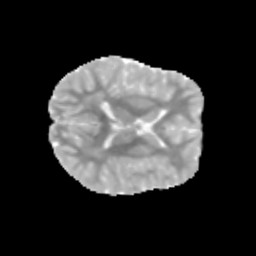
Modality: MD
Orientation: axial
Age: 9
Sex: male
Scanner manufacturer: siemens
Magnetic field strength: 3 T
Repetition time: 3.8 s
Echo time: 0.07 s